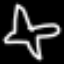
Label: airplane